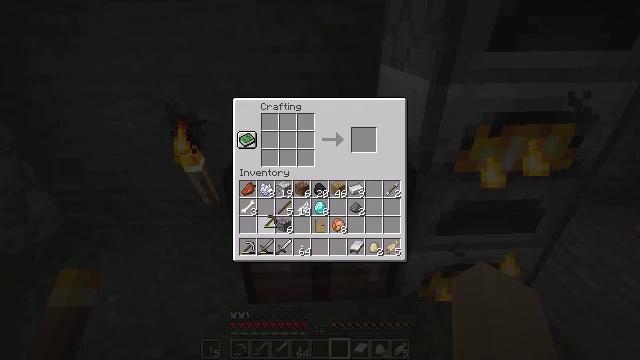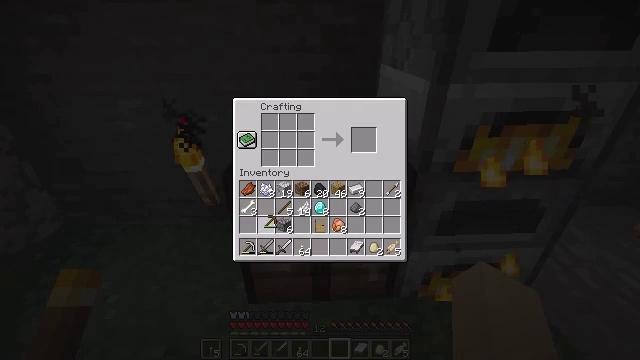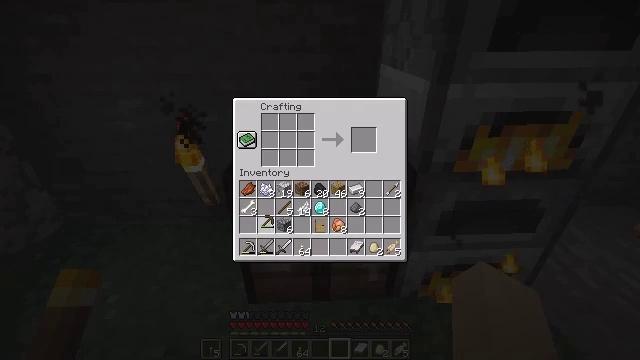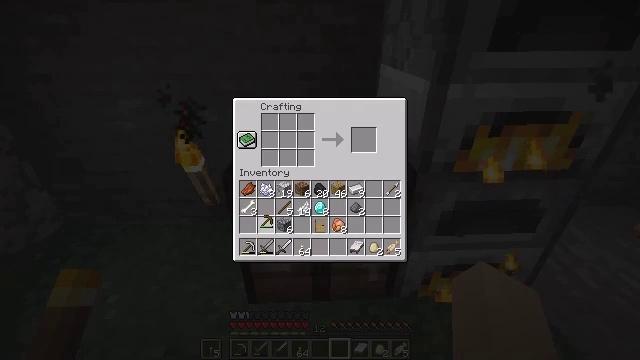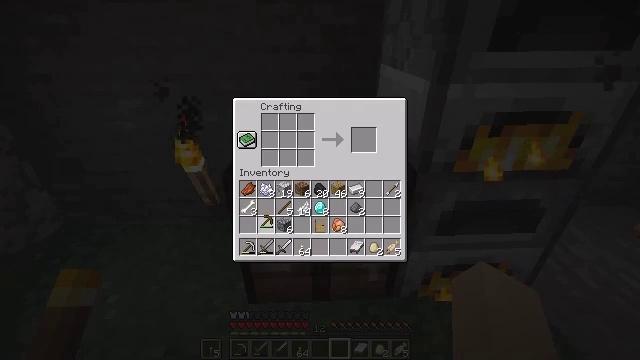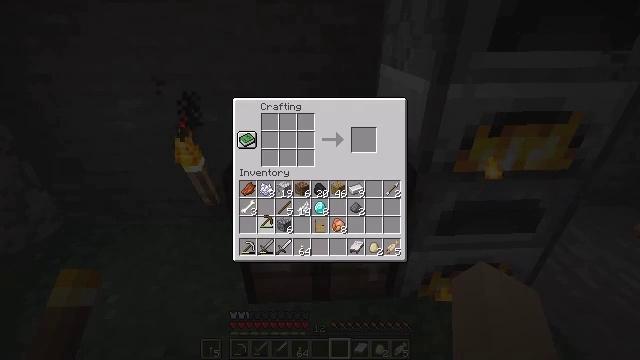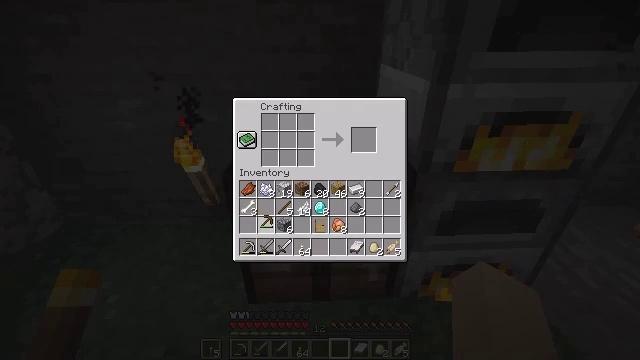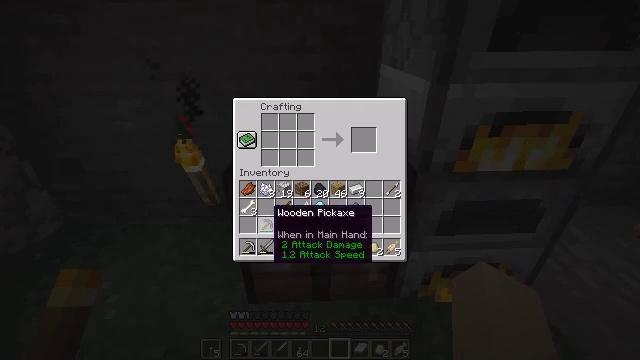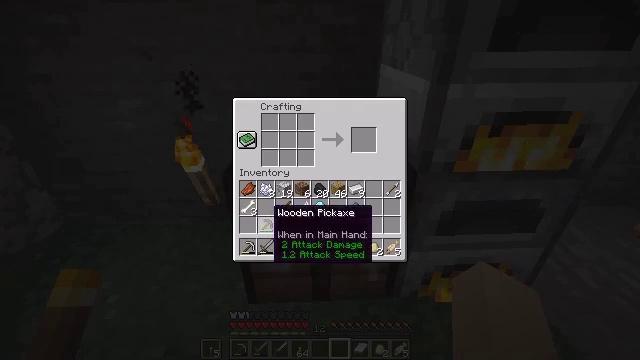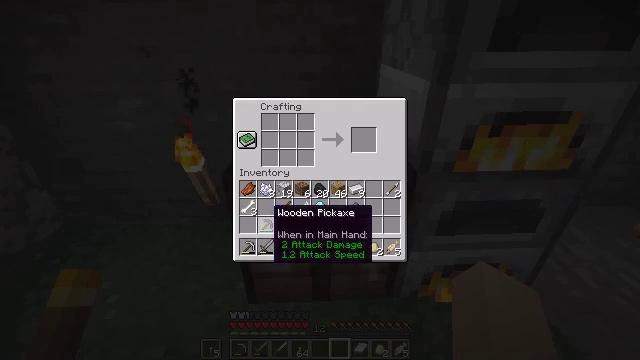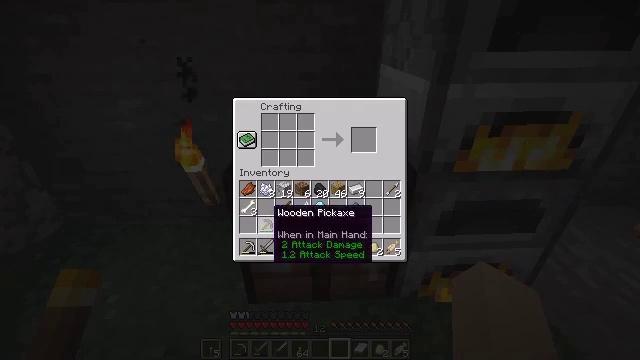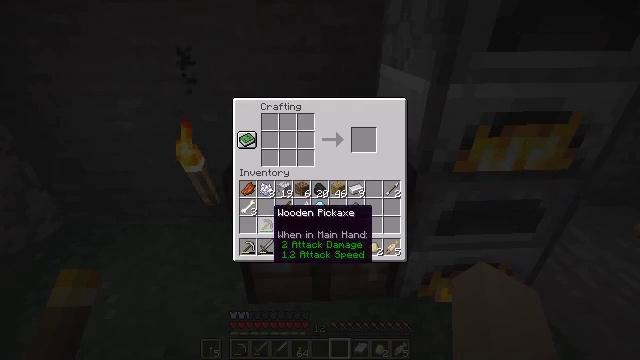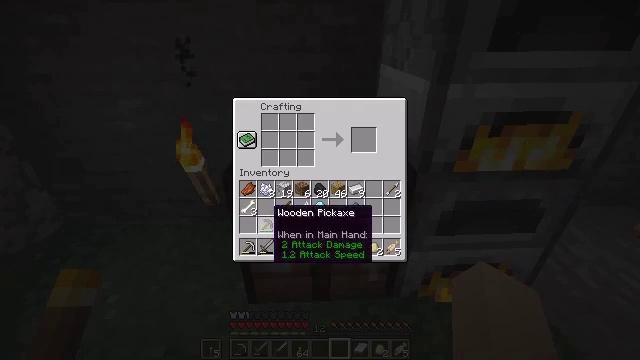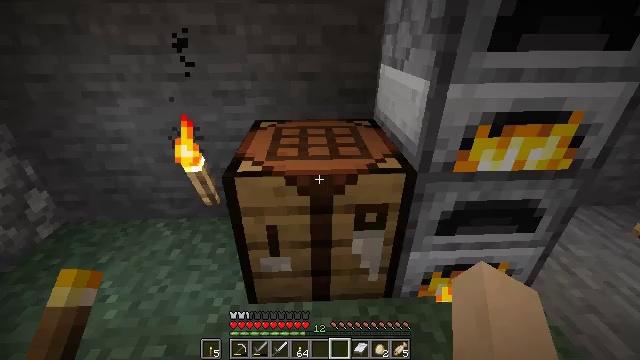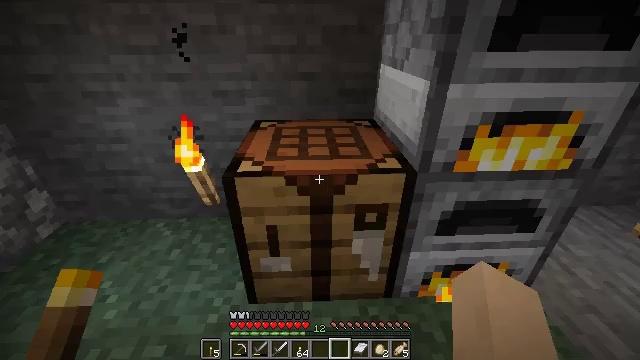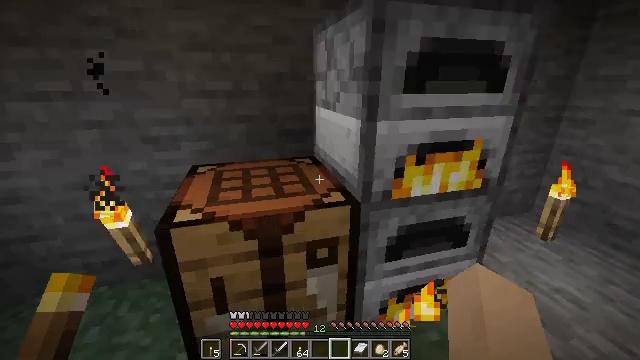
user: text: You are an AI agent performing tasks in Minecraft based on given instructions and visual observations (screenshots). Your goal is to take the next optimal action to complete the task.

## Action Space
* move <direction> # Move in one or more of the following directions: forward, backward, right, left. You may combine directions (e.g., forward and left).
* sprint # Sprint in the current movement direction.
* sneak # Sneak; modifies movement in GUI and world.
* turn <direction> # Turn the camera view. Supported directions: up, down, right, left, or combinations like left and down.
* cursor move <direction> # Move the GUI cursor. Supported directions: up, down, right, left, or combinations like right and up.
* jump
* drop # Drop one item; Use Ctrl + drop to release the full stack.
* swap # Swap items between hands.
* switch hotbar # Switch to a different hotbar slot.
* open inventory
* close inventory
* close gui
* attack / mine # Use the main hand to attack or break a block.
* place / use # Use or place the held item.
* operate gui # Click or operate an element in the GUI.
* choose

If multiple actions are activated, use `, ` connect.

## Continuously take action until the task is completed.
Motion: motion action
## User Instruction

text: Open the crafting table and craft a diamond pickaxe.
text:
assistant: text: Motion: no_op
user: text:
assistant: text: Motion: no_op
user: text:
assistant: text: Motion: no_op
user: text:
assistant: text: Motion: no_op
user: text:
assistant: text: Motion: operate gui
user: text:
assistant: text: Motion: operate gui
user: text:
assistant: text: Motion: no_op
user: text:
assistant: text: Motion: no_op
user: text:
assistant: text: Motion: no_op
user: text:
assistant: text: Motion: no_op
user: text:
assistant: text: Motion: no_op
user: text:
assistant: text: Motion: no_op
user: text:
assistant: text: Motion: no_op
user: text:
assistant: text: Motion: close gui
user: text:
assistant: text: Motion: turn right and up
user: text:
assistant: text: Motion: turn right and up
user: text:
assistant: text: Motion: turn right and up
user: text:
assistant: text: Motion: use / place
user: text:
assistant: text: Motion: use / place
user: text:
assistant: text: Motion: use / place
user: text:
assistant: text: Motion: use / place
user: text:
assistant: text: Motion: no_op
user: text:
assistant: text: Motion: open gui
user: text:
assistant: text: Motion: no_op
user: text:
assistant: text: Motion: no_op
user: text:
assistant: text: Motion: no_op
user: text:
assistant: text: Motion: no_op
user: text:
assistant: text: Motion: no_op
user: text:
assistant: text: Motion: no_op
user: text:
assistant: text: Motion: no_op